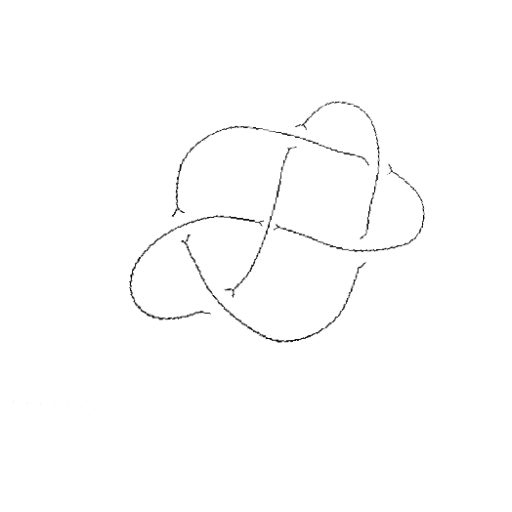
Crossing number: 6